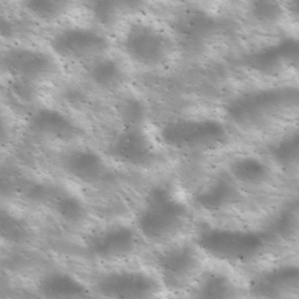
Label: non_frost